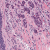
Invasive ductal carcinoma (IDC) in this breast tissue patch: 1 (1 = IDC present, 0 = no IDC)